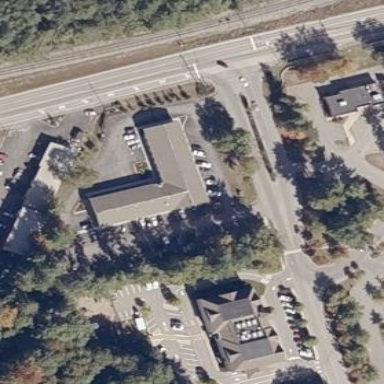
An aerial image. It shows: Hotel building.